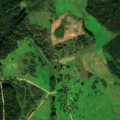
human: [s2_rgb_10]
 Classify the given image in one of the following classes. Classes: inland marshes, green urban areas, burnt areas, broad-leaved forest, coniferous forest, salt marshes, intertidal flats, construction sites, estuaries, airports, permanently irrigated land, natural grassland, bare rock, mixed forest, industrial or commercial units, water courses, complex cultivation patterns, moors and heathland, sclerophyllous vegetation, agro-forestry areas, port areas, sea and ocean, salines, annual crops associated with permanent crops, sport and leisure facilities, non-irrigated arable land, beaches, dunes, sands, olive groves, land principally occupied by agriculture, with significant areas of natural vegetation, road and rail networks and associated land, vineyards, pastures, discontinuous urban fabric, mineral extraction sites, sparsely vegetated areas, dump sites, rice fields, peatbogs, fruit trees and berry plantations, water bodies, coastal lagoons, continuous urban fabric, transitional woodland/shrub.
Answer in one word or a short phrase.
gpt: pastures, complex cultivation patterns, land principally occupied by agriculture, with significant areas of natural vegetation, broad-leaved forest, coniferous forest, mixed forest, transitional woodland/shrub